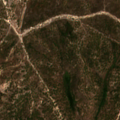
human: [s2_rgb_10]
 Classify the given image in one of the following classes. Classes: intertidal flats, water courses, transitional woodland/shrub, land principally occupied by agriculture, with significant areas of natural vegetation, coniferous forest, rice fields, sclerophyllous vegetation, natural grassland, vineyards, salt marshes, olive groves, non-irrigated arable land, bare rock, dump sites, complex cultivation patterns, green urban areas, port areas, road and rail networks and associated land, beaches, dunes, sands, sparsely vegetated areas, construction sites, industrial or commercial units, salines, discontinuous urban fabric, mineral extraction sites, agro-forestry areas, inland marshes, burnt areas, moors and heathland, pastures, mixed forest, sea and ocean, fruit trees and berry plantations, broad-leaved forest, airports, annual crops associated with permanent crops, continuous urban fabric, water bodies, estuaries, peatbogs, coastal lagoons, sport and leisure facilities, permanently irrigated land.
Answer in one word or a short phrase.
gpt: land principally occupied by agriculture, with significant areas of natural vegetation, broad-leaved forest